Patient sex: M
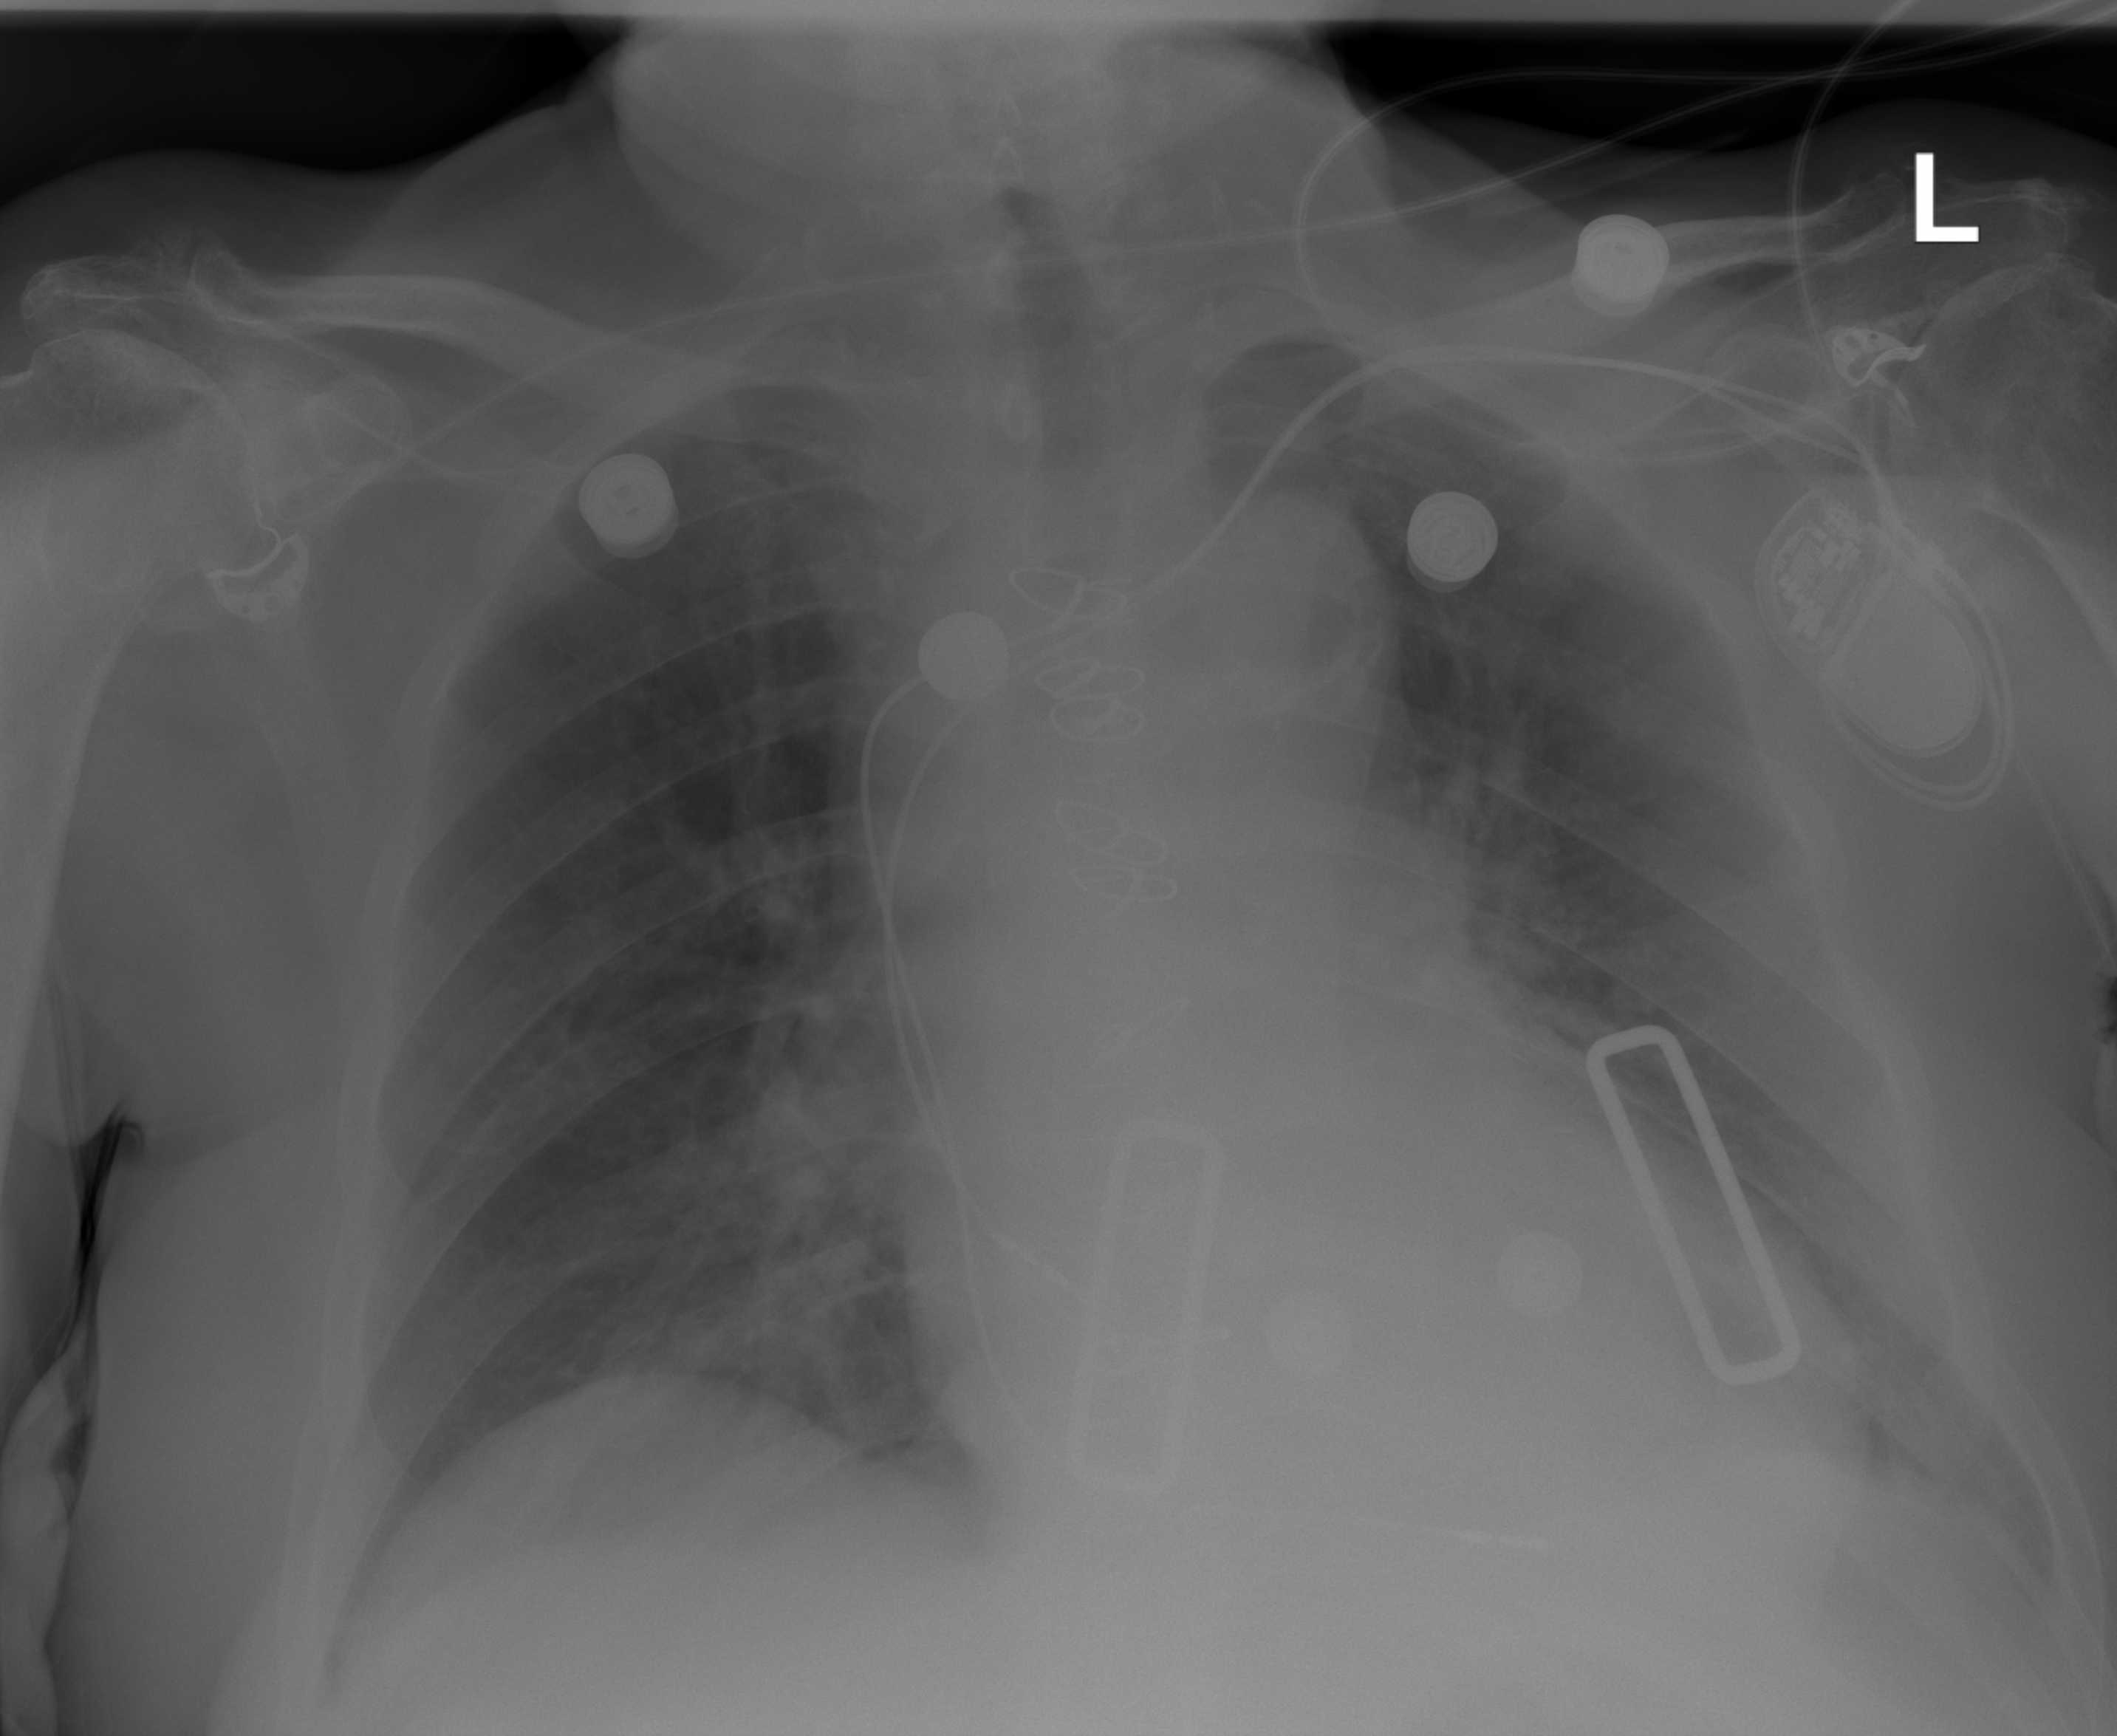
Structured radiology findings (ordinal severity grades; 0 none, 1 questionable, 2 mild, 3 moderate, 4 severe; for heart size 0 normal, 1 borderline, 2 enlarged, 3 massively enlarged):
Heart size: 2
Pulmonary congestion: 0
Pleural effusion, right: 0
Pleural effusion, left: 1
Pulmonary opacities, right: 0
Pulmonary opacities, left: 0
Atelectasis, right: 0
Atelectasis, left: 2